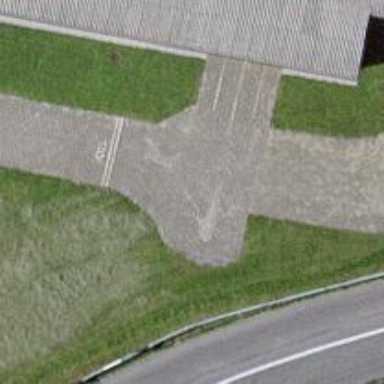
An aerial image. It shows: Image of taxiway at airport.